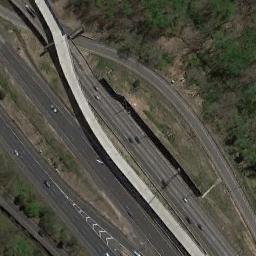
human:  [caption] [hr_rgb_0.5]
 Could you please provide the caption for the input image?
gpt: The overpass is over the roads in the forest .

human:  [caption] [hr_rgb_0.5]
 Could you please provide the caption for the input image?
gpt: The overpass is next to the bare land and some trees .

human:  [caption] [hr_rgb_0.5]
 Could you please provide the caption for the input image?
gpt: There are many trees beside the overpass .

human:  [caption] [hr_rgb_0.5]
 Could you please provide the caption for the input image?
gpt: An overpass is above the road .

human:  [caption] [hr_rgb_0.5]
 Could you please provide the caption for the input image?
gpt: There are some green trees and lawns beside the overpass .